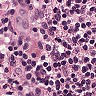
Metastatic tissue present: yes